Question: I have a ScrollViewer in a ListView styled, but I cannot find the property to get rid of the bottom right corner as shown in the screenshot.

Any ideas out of the property to set the background color?
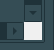
Answer: The first thing to do here is look at the default template for ScrollViewer, you can find that from <URL>, put a button on the page somewhere, hook up a Clicked handler for the button, put a breakpoint there, run your app, press the button, add "theScrollViewer" to your watch window and then click on the little magnifying glass to bring up the visualizer...that will let you traverse the visual tree and see which part of the control each section is rendering.
That said, the answer your question is to change the line with the Rectangle:
'''
<Rectangle Grid.Column="1" Grid.Row="1" Fill="#FFE9EEF4"/>
'''